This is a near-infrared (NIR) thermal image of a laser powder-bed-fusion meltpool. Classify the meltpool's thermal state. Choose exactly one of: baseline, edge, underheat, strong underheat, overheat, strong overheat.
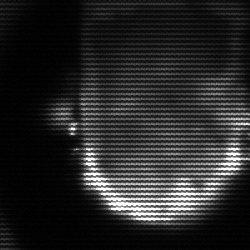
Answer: baseline